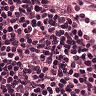
Metastatic tissue present: no